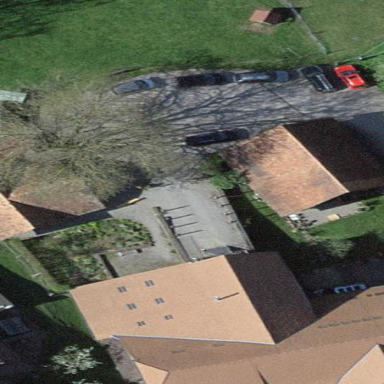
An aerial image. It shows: Rural barn.